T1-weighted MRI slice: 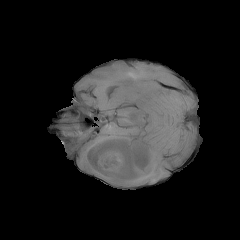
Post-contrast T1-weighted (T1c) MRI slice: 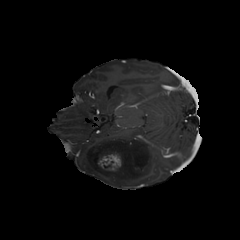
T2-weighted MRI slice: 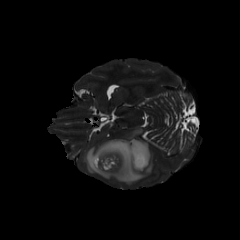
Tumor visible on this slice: yes